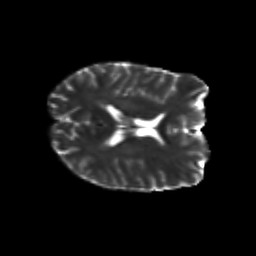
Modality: T2w
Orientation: axial
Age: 24
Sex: male
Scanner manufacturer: siemens
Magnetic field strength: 3 T
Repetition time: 3.5 s
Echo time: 0.125 s